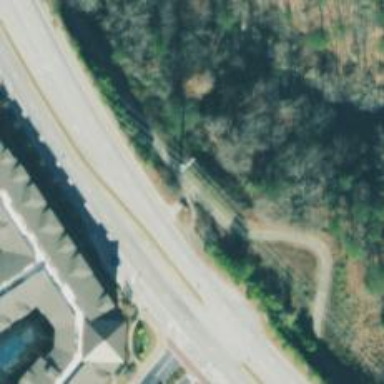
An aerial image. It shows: Emergency access point on the road.